【题型】填空题　【知识点】立体几何　【难度】easy
高中某DIY社团一学生想把实心的圆锥木块改造成一个正四棱柱木块，且正四棱柱的中心在圆锥的轴上，底面在圆锥的底面内.已知该圆锥的底面圆半径为3cm，高为$3\sqrt{2}$ cm，则该正四棱柱侧面积的最大值为\_\_\_\_\_\_$\mathrm{cm}^2$.

\vspace{0.2cm}
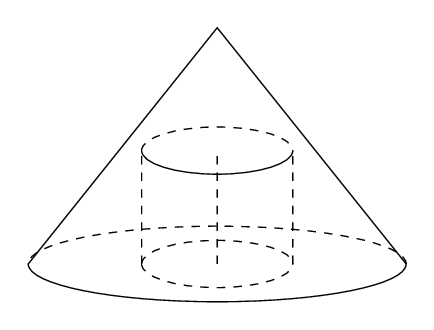
【解答】

\noindent \textbf{【答案】} $18$

\vspace{0.2cm}
\noindent \textbf{【分析】} 首先以上底面所在圆的半径为$r$，再根据几何关系表示棱柱的侧面积，根据二次函数求最值.

\vspace{0.2cm}
\noindent \textbf{【详解】} 设正四棱柱上底面所在圆的半径为$r$，高为$h$，
则正四棱柱底面棱长为$\sqrt{2}r$，且$\dfrac{r}{3}=\dfrac{3\sqrt{2}-h}{3\sqrt{2}}$，得$h=\sqrt{2}(3-r)$，
所以正四棱柱的侧面积为$S=4\sqrt{2}r\times\sqrt{2}(3-r)=8r(3-r)=-8\left(r-\dfrac{3}{2}\right)^2+18$，
当$r=\dfrac{3}{2}$时，侧面积的最大值为$18$.
故答案为：$18$